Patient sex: F
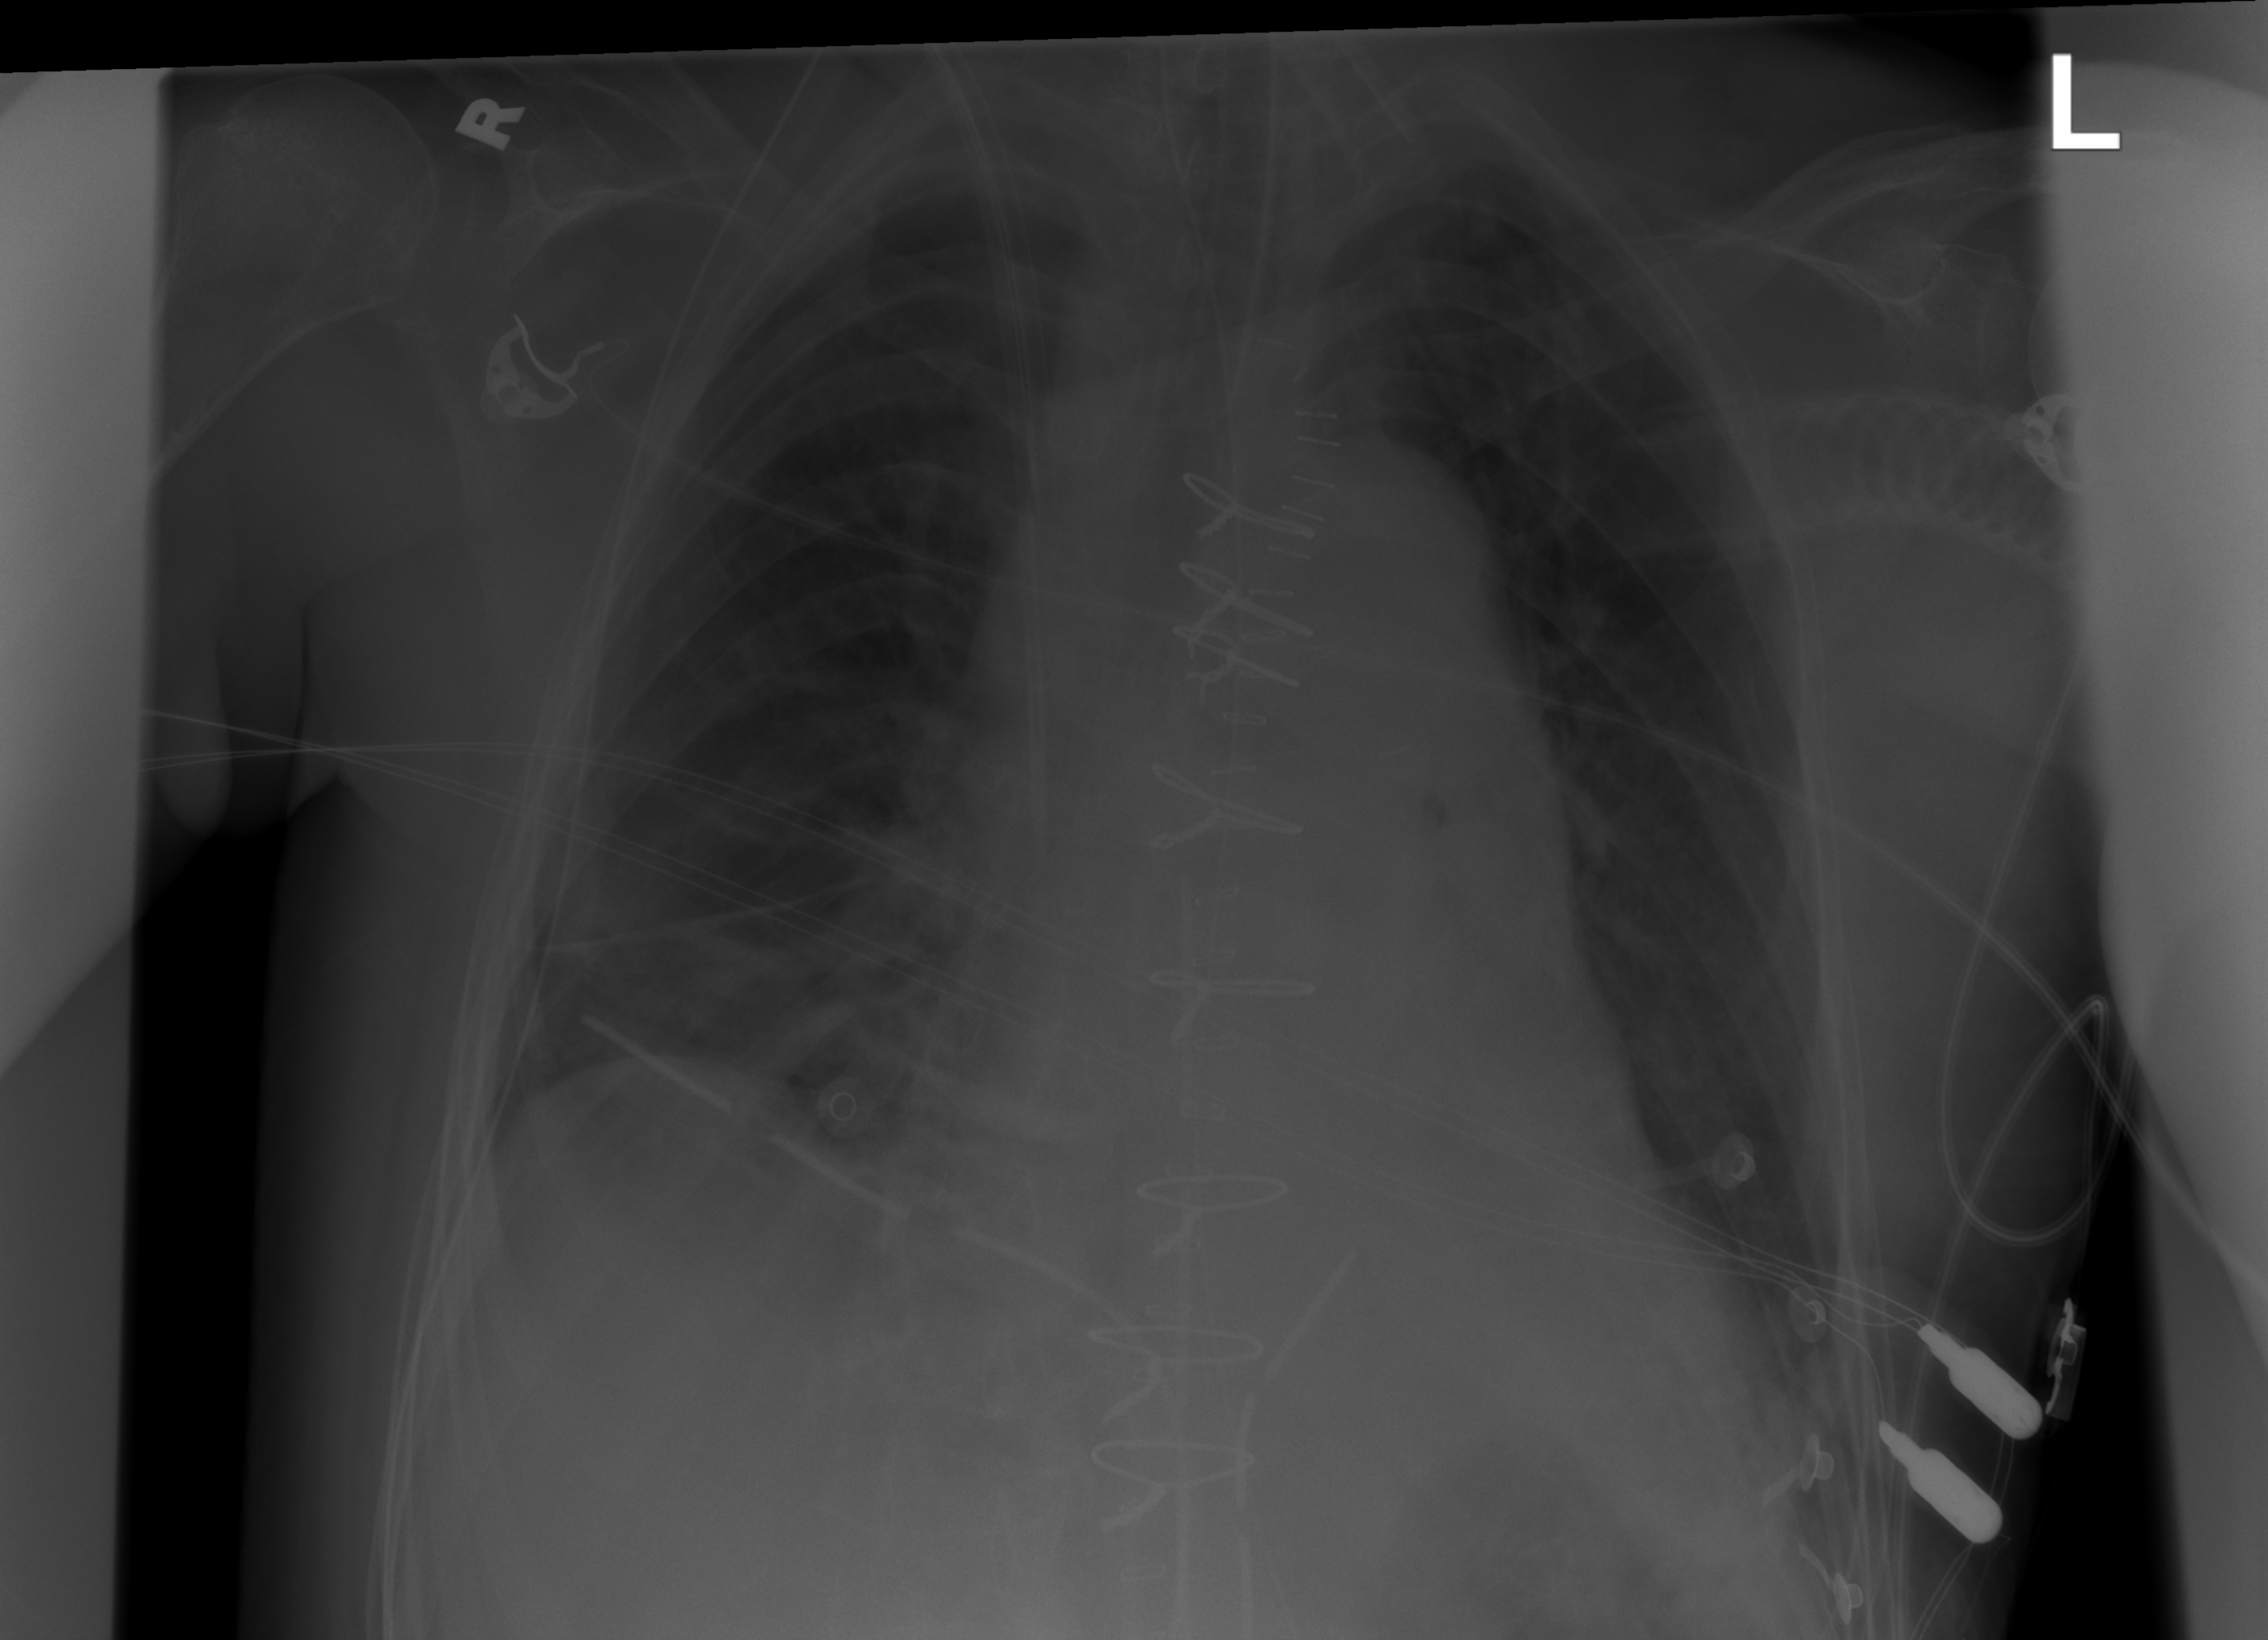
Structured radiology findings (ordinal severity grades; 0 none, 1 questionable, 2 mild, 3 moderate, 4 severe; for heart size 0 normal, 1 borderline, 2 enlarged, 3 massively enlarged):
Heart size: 2
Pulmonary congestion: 0
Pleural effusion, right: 0
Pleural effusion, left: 0
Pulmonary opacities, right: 0
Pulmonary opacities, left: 0
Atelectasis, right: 1
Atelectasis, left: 1